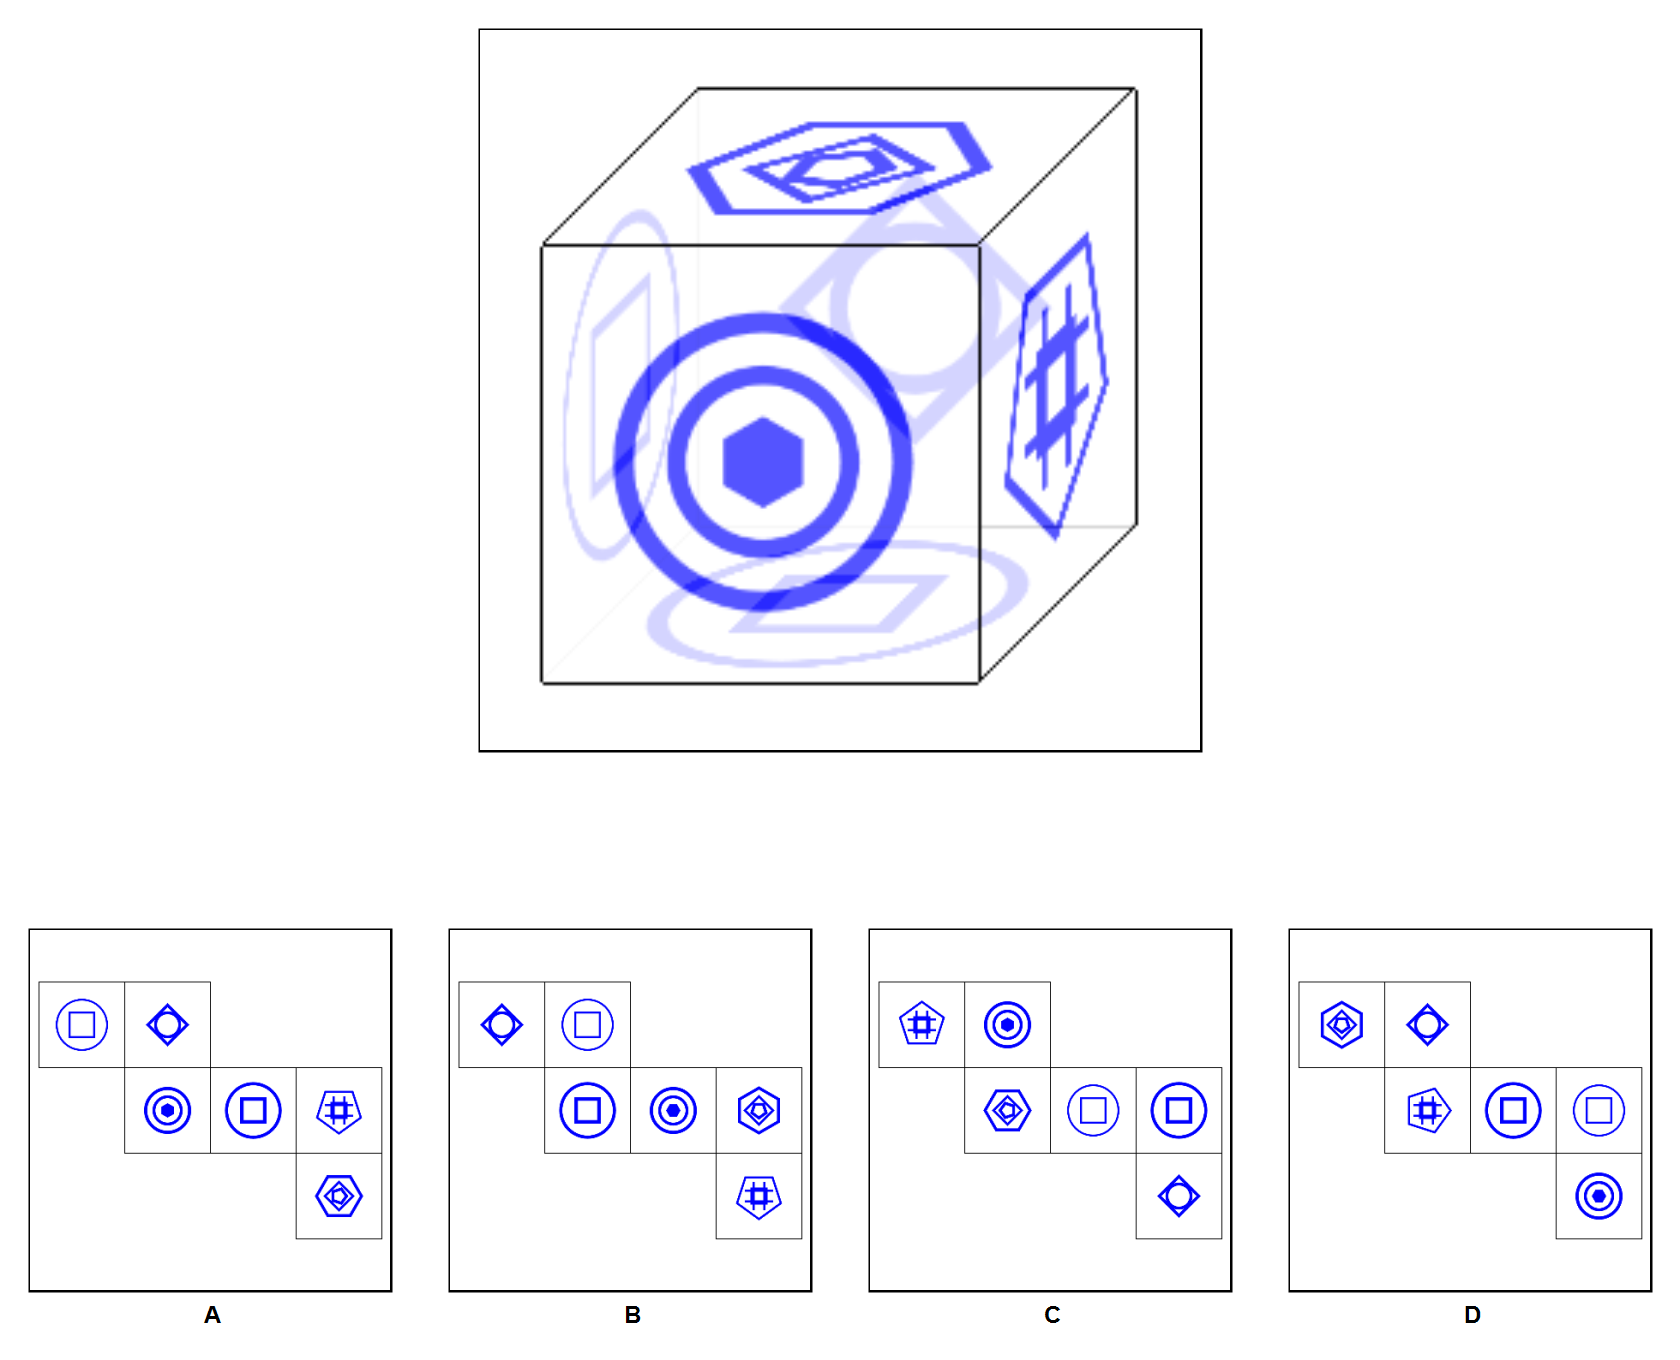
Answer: A